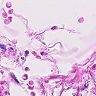
Metastatic tissue present: no